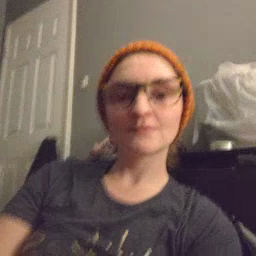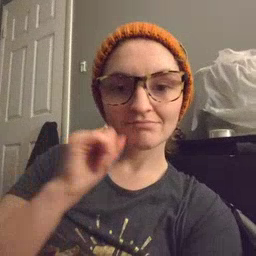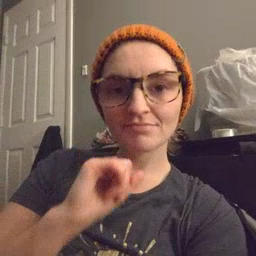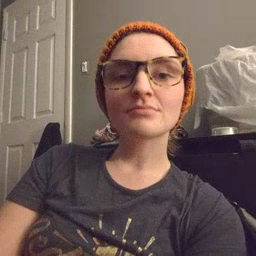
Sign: aunt